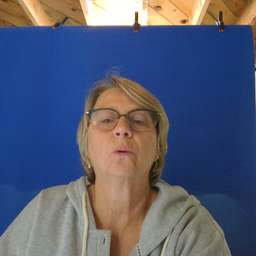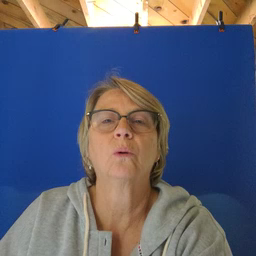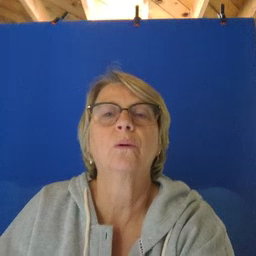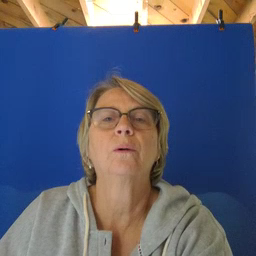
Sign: balloon